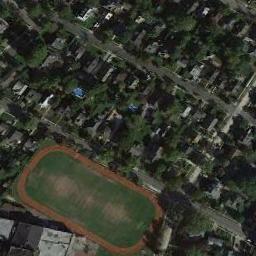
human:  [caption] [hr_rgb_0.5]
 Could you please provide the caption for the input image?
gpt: A track and field is built in the middle of a residential area, Surrounded by a lot of vegetation .

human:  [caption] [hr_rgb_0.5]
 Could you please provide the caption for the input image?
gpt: The green space inside the track is worn .

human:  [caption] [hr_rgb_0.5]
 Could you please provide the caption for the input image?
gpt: The ground track field is surrounded by lots of houses arranged neatly .

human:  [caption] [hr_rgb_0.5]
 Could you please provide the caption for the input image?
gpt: There are numerous buildings next to the ground track field .

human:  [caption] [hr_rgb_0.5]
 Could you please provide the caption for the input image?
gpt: There are many trees and buildings around the ground track field .